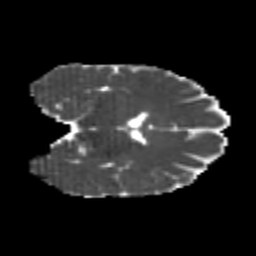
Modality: MD
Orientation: coronal
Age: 23
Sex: female
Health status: healthy
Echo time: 0.074 s